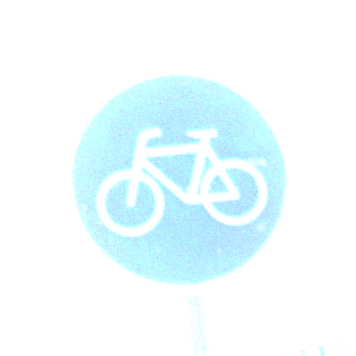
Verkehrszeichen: Radweg
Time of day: Dawn
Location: Outdoor (Urban)
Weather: Clear
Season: NotSpecified
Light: Natural